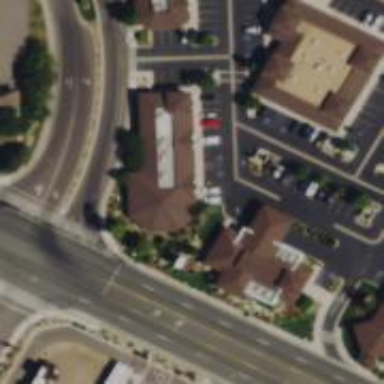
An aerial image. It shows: Healthcare clinic is depicted in the image.